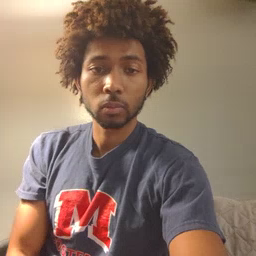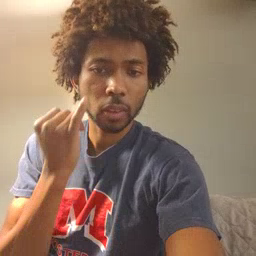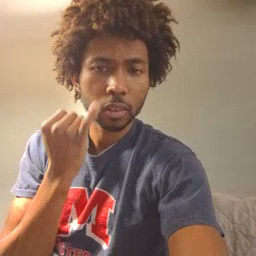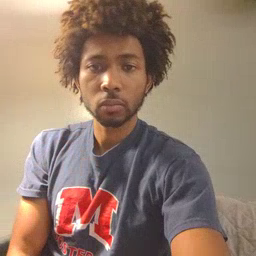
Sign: if